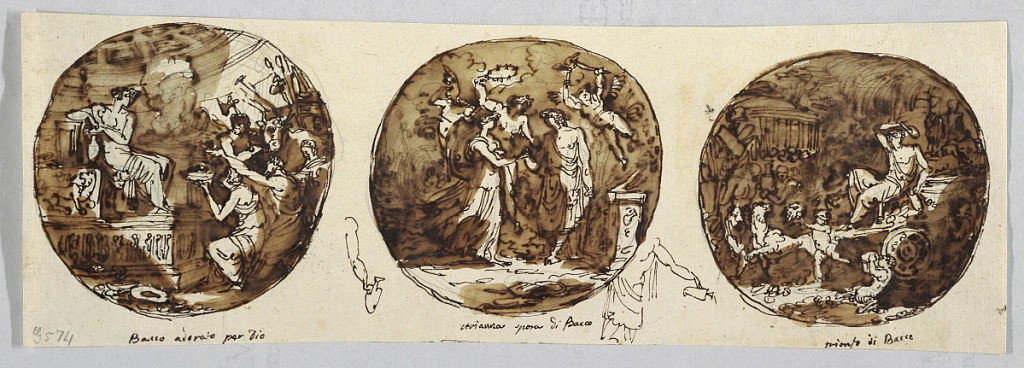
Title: Three Bacchus Subjects: Bacchus Worshipped
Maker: Felice Giani, Italian, 1758–1823
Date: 1800
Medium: Pen and brown ink, brush and brown wash over traces of graphite on cream laid paper
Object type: Drawing
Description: Bacchus shown enthroned in circular vaulted temple. Priest stands behind altar in background, while offerings brought to Bacchus. At center, Bacchus and Ariadne hold each other's hands. Woman behind them raises wreath. Two putti fly. Bacchus rides in chariot drawn by panthers toward left.  At left interval, pen sketch of arm holding pitcher; in right one, pen sketch of man sacrificing wine. Part of framing in center lower edge.